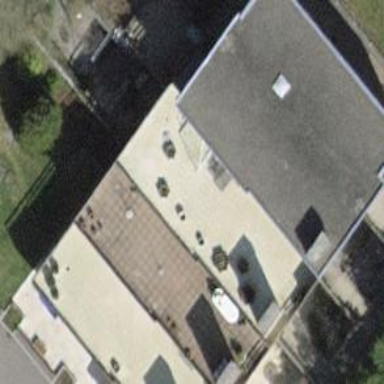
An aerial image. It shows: Terrace building.